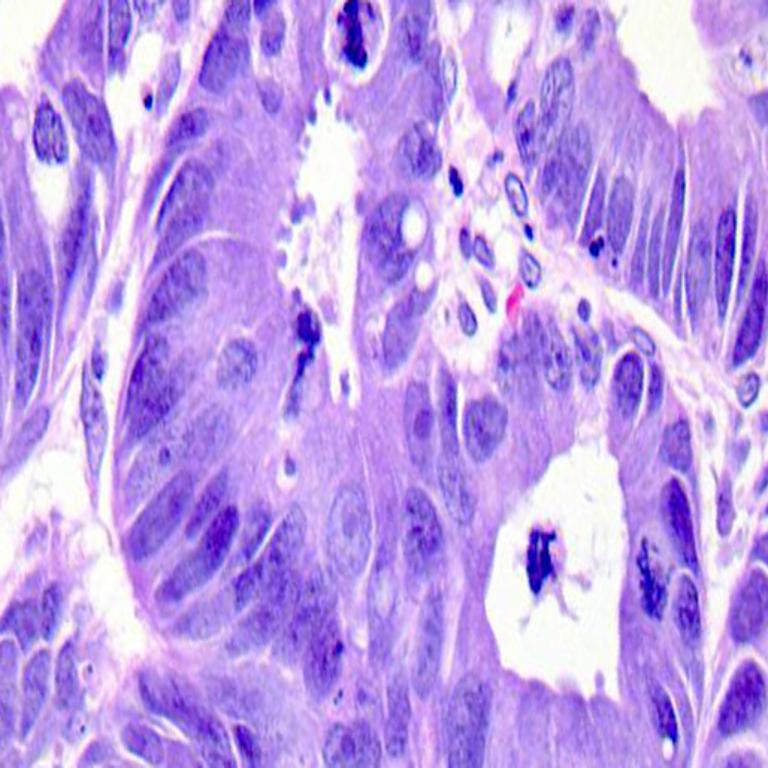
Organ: colon
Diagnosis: adenocarcinomas